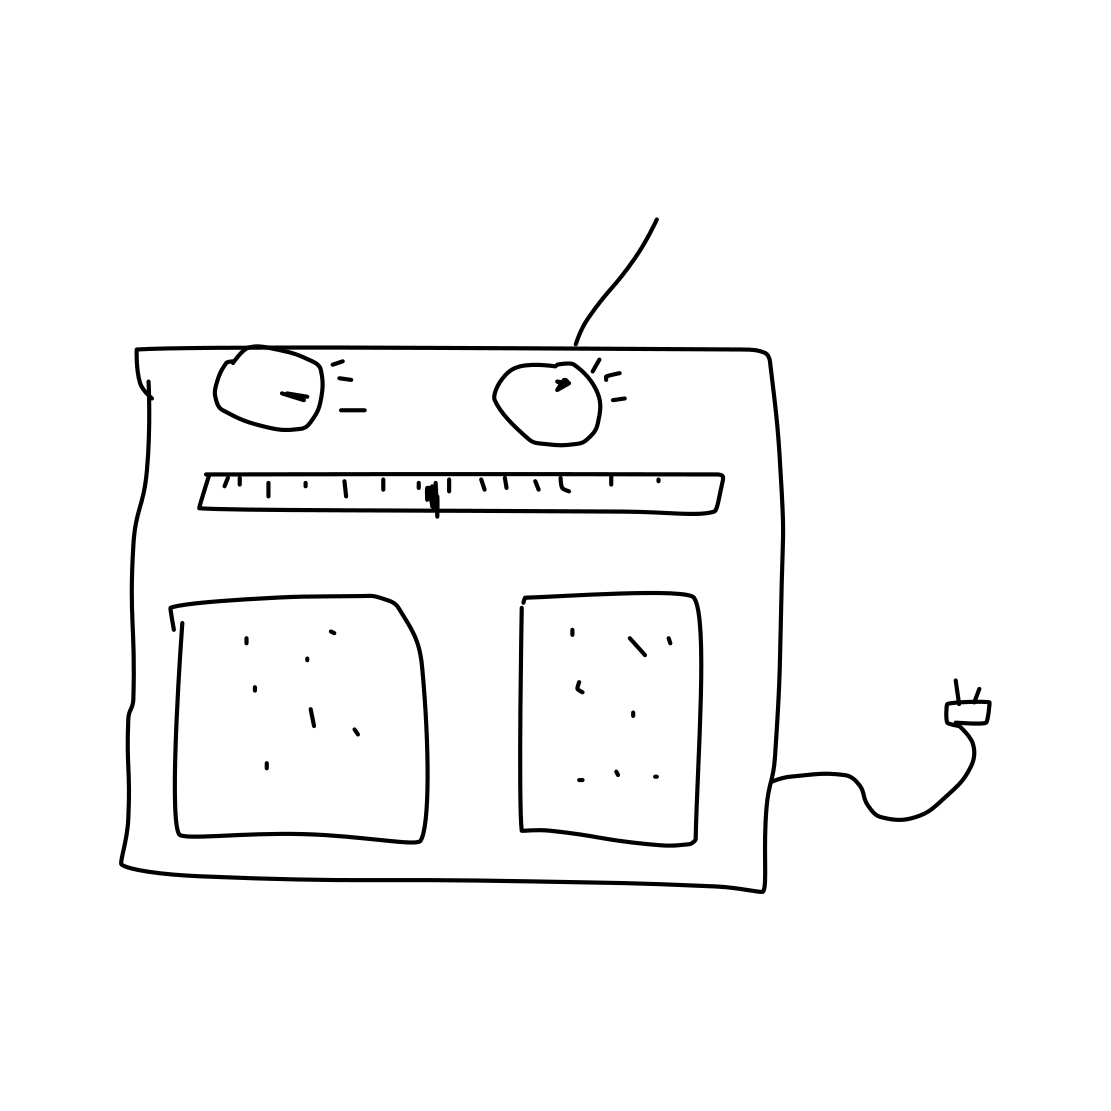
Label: radio